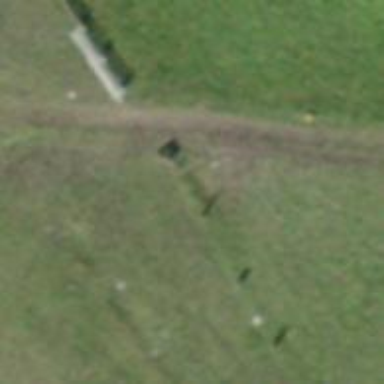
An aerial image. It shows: Gate.